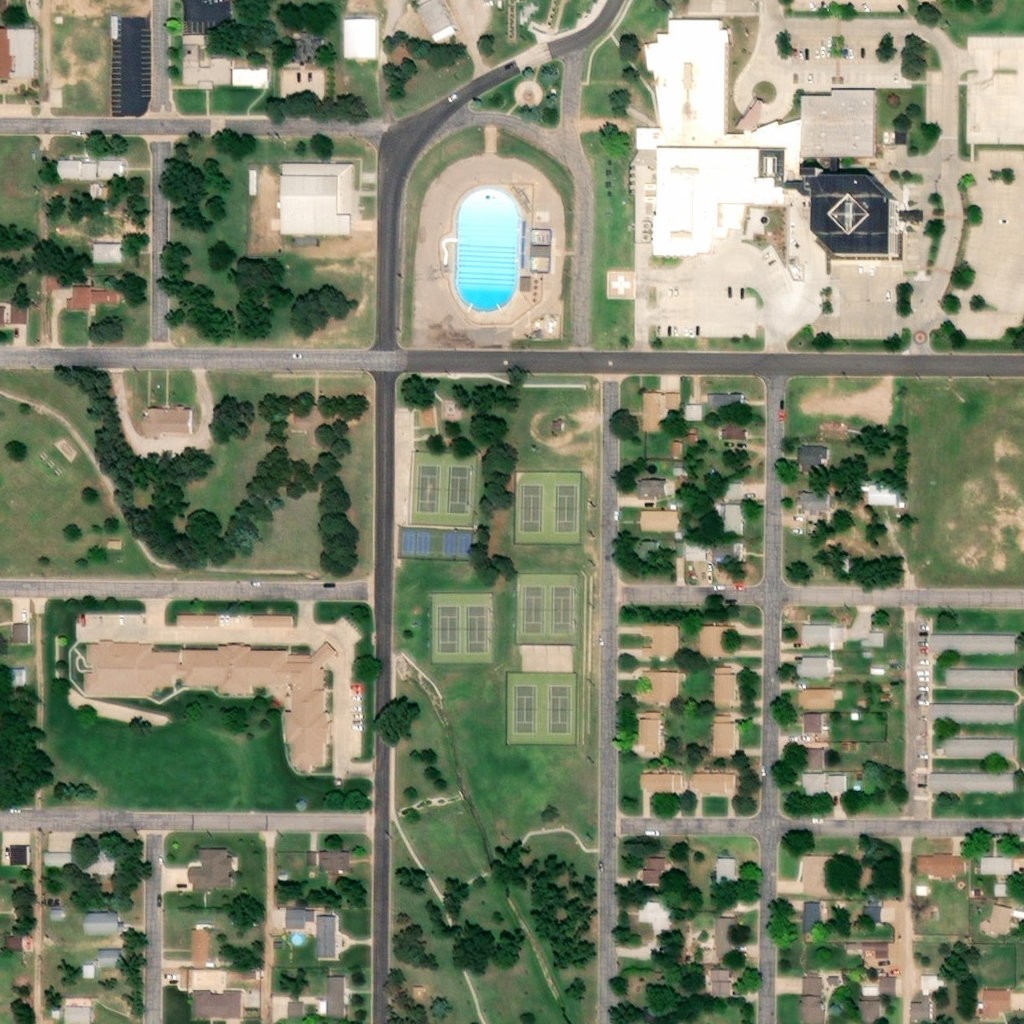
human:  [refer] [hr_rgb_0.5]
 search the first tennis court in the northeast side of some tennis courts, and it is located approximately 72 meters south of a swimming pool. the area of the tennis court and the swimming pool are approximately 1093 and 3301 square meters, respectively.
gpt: <box>[[50, 45, 56, 52, 0]]</box>

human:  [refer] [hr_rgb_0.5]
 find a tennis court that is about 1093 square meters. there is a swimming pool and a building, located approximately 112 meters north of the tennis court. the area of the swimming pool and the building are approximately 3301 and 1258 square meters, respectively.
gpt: <box>[[39, 43, 46, 51, 0]]</box>